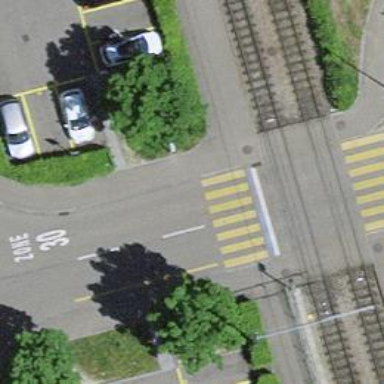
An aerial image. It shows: Uncontrolled zebra crossing on the road.